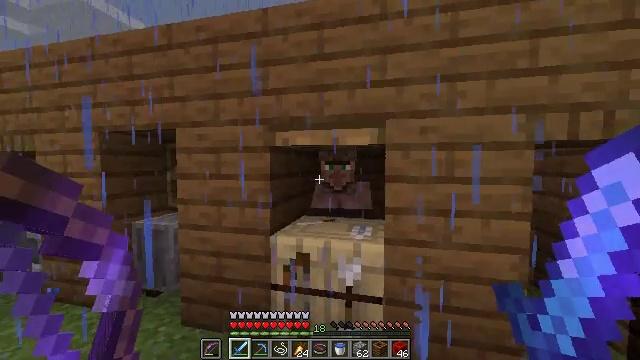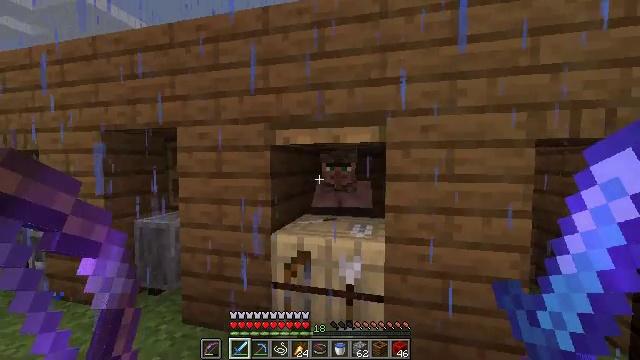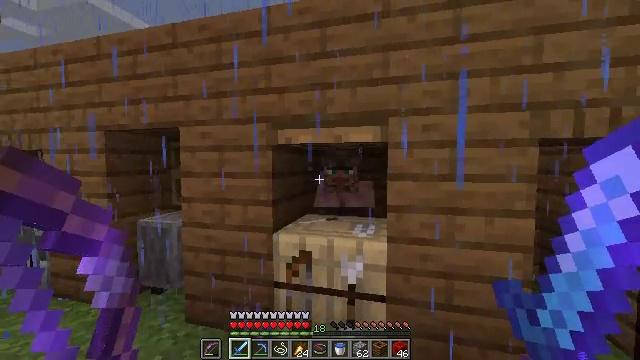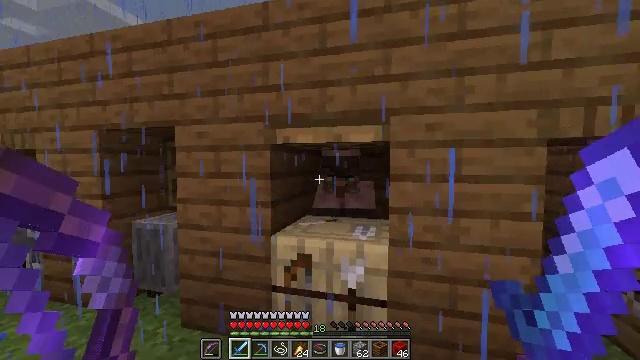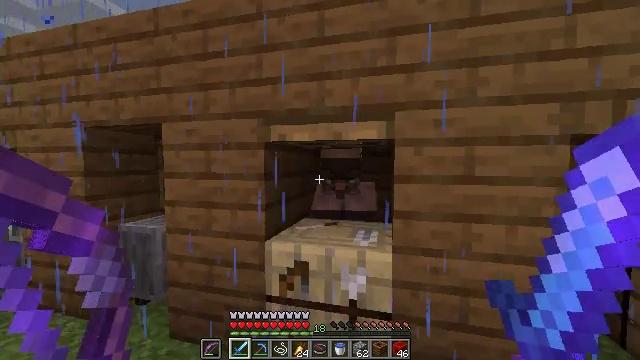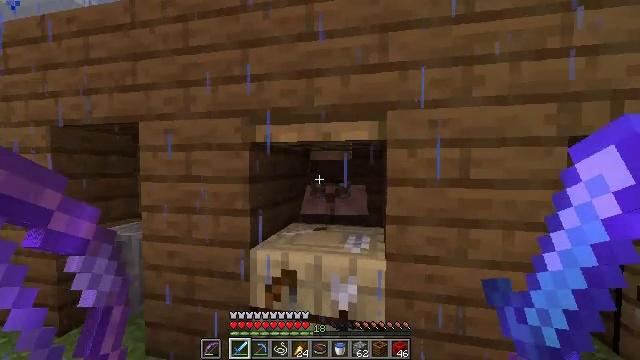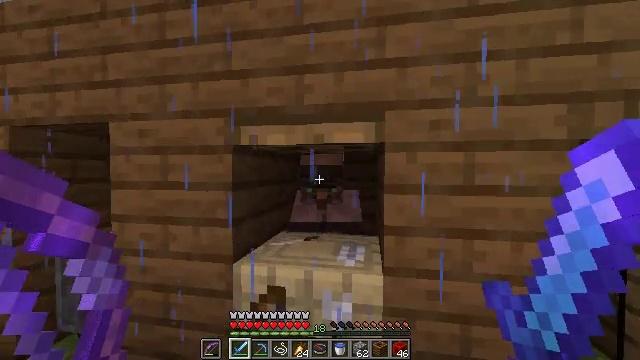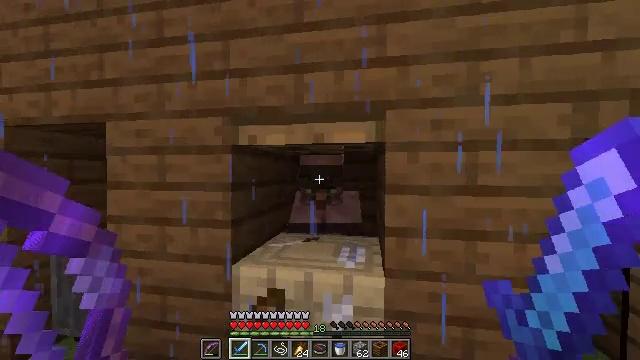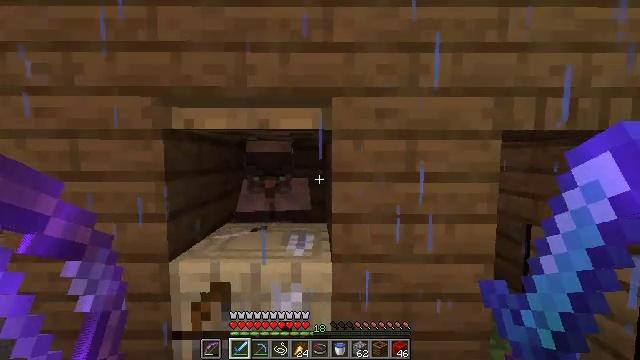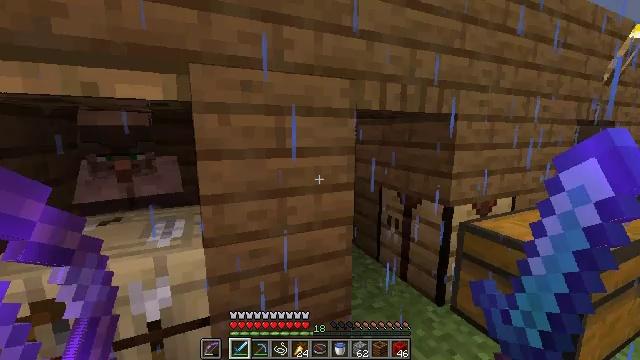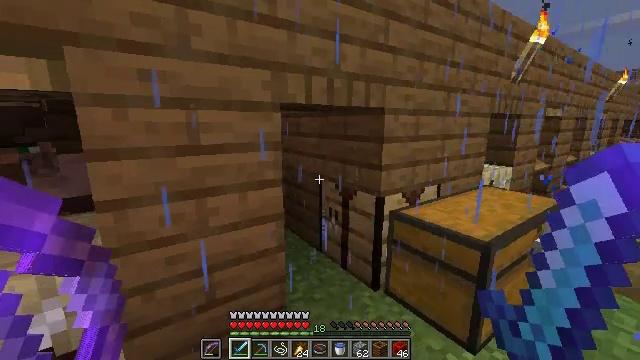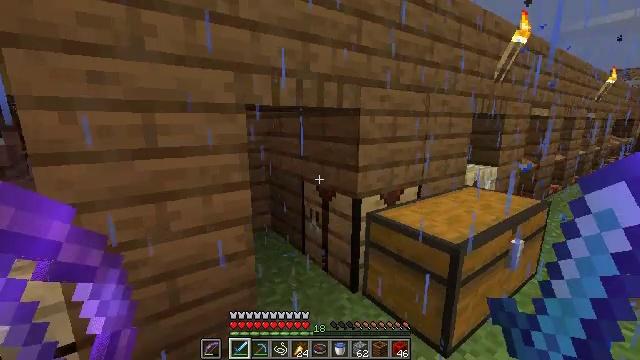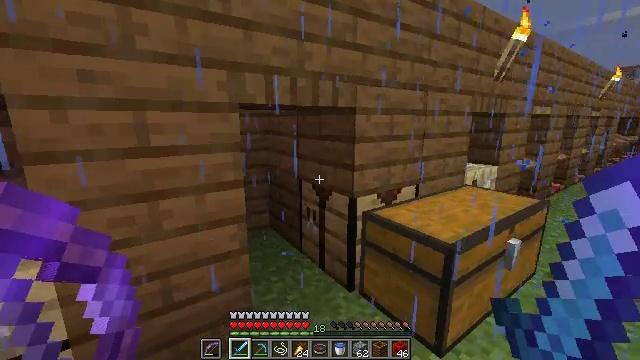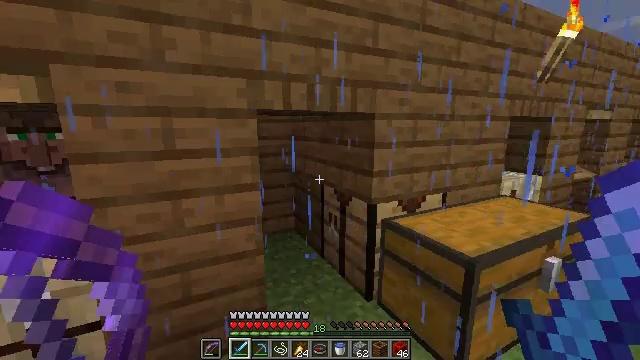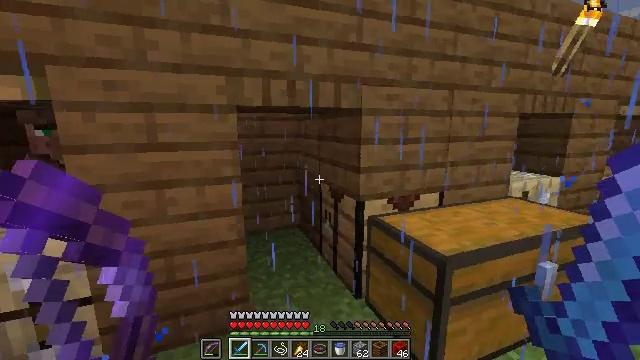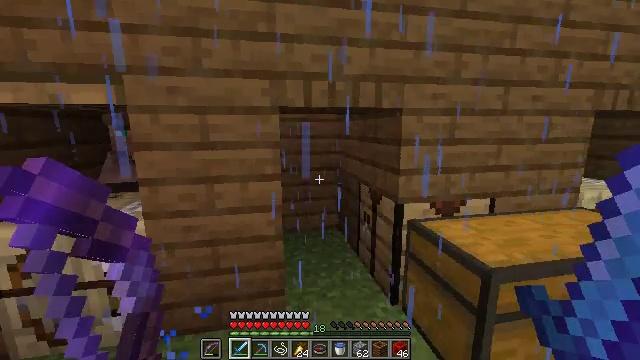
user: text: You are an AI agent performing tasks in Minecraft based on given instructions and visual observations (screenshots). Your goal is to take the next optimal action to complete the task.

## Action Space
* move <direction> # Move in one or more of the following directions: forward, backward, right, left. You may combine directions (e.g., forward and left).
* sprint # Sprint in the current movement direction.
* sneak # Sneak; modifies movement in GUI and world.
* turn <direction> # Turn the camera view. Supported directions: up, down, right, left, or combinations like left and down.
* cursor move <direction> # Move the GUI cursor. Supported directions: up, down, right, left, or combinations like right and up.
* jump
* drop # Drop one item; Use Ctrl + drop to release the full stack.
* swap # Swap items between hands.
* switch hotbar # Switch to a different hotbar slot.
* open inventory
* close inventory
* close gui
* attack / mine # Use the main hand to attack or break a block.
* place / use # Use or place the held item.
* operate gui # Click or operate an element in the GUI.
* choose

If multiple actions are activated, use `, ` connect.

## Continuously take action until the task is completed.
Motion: motion action
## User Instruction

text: Harvest grass block to clear the area.
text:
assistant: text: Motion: no_op
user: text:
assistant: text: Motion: no_op
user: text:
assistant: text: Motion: move forward
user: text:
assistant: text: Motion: move forward
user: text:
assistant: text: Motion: move forward, turn right
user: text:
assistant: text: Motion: turn right
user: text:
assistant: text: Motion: no_op
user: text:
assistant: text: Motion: move right, turn right and down
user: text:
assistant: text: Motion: move right, turn right and down
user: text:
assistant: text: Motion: move right, turn right and down
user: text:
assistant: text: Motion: move right
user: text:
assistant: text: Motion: move right
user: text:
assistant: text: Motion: move right, turn left and up
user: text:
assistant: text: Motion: move right, turn left
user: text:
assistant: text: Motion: move right, turn left
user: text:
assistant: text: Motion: move right, turn left and up
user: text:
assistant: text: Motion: move right
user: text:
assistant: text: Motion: move forward and move right
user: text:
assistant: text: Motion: move forward and move right, turn right
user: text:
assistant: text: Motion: move forward and move right, turn right and down
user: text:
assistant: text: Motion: move forward and move right, turn right and down
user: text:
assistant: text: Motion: move forward and move right
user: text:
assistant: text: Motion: move right
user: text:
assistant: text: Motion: move right, turn left
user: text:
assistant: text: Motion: turn left and up
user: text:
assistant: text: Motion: move left, turn left
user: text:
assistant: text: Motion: move left, turn left
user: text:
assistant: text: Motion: move forward and move left, turn left and down
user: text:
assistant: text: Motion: move forward and move left
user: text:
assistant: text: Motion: move forward and move left, turn left